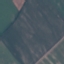
Land use / land cover class: AnnualCrop